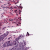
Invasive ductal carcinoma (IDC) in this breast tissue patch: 1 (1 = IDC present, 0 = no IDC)